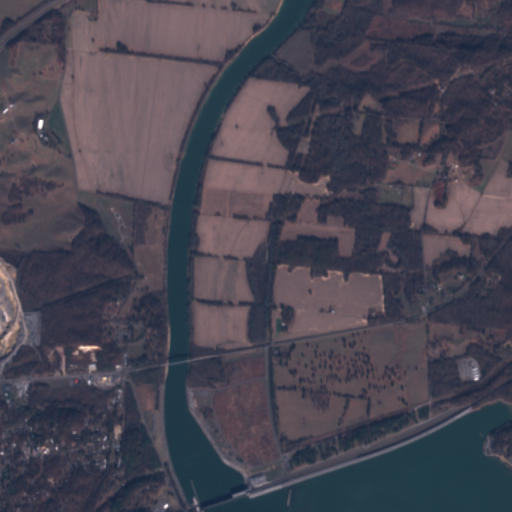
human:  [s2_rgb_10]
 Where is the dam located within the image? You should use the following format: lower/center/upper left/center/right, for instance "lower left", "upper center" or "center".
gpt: The dam is located in the lower right of the image.
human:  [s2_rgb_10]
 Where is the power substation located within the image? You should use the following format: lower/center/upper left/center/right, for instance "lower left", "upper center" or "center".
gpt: The power substation is located in the lower center of the image.
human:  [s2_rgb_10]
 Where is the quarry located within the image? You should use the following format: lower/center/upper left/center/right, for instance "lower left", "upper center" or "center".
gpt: The quarry is located in the left of the image.
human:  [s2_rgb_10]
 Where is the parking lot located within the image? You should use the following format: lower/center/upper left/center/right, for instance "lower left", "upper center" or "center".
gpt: There is no parking lot in the image.